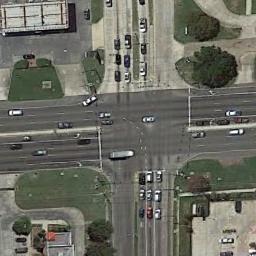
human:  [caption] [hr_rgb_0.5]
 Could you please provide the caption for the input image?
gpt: There are several moving vehicles on the road at the intersection, There are many buildings and some trees around the intersection, And many cars are parked in the open space beside the intersection .

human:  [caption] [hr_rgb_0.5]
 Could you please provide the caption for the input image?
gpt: There are several cars at the intersection .

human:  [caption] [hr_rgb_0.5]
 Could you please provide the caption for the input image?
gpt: An intersection with dense traffic is between some clearings .

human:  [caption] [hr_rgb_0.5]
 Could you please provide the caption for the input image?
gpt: There are some big trees above the intersection .

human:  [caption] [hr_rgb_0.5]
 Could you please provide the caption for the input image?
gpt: There are some green lawns around the intersection .